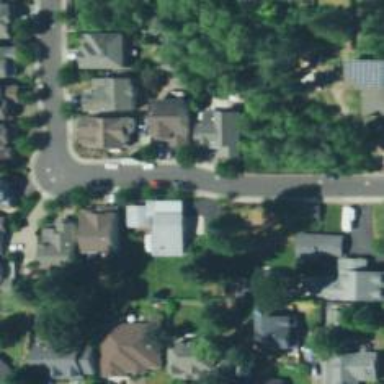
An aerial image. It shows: Residential road with sidewalk on the left.